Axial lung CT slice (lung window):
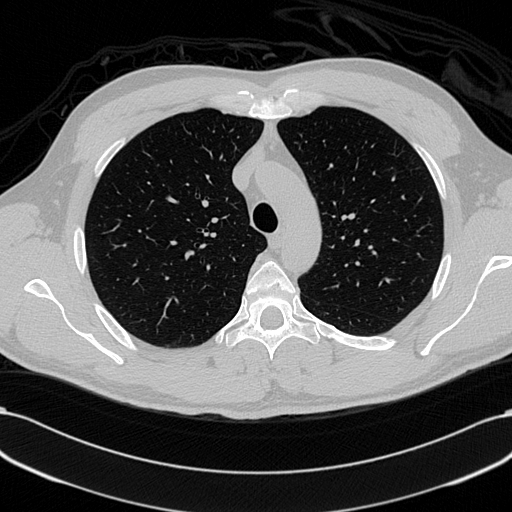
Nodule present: no